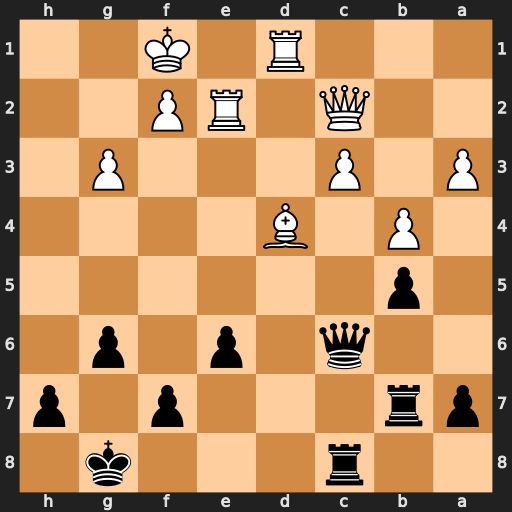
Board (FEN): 2r3k1/pr3p1p/2q1p1p1/1p6/1P1B4/P1P3P1/2Q1RP2/3R1K2
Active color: b
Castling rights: -
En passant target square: -
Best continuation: Qh1#